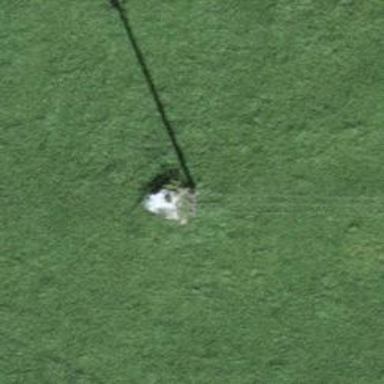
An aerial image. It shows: Utility pole in the area.